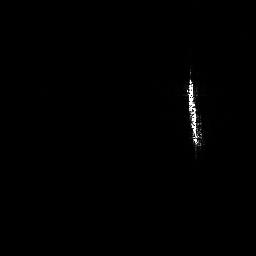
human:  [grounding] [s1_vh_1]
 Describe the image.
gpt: In the satellite image, there is  <ref>1 large ship </ref> <box>[[71, 25, 80, 59, 0]]</box> located at right.